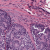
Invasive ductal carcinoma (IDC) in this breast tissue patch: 1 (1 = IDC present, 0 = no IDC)